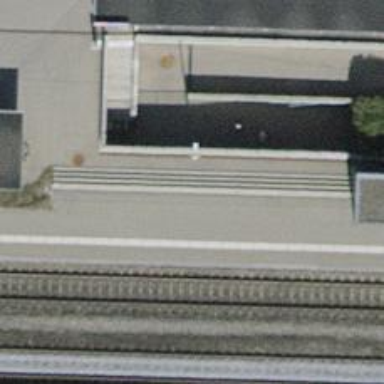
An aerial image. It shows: Concrete steps.